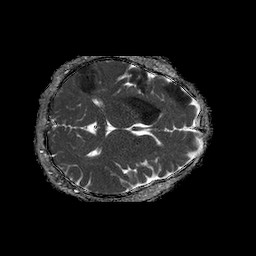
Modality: ADC
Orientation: axial
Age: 52
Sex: male
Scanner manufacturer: philips
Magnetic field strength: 1.5 T
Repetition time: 4.6 s
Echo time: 0.08941 s